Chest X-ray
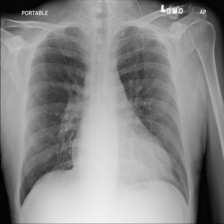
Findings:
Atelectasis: negative
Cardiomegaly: negative
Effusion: negative
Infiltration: negative
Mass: negative
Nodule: negative
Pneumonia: negative
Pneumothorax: negative
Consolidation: negative
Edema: negative
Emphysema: negative
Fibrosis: negative
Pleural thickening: negative
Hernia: negative